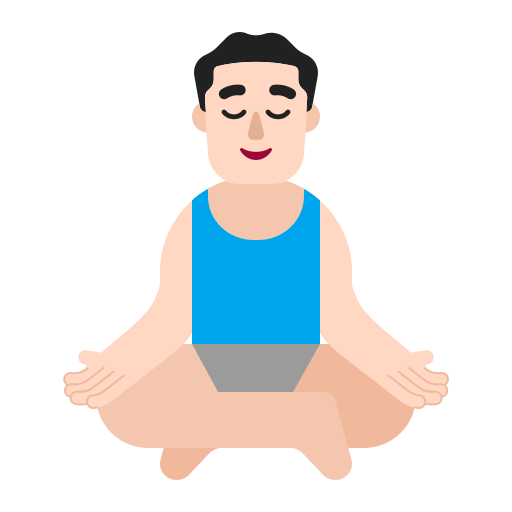
man in lotus position flat light